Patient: sex M, age 55
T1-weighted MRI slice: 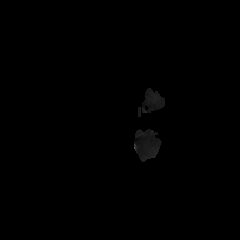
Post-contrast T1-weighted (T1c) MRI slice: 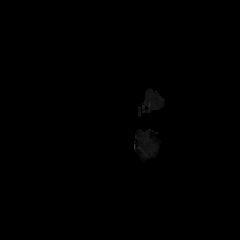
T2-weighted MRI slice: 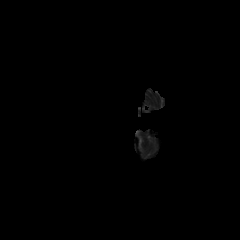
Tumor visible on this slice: no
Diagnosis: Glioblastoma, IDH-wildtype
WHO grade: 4